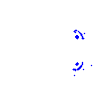
Particle: proton